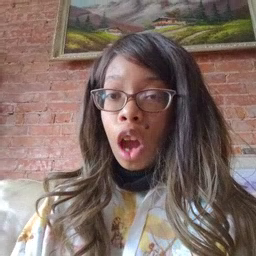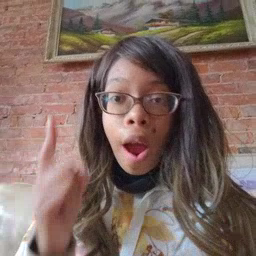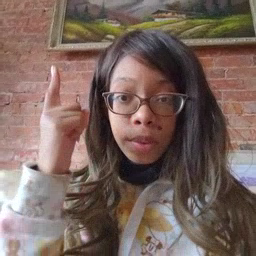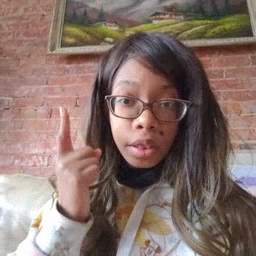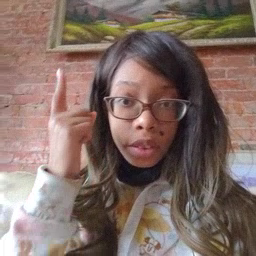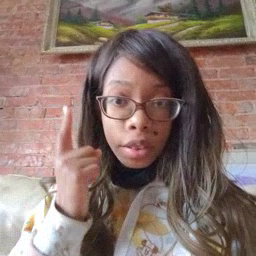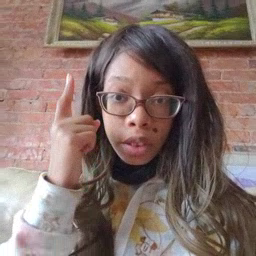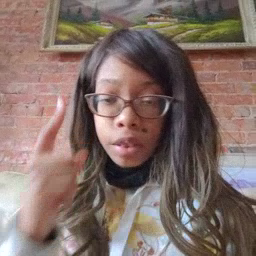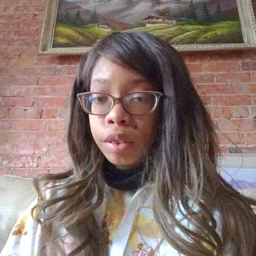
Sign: up